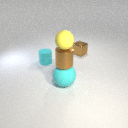
small yellow rubber sphere above large cyan rubber sphere